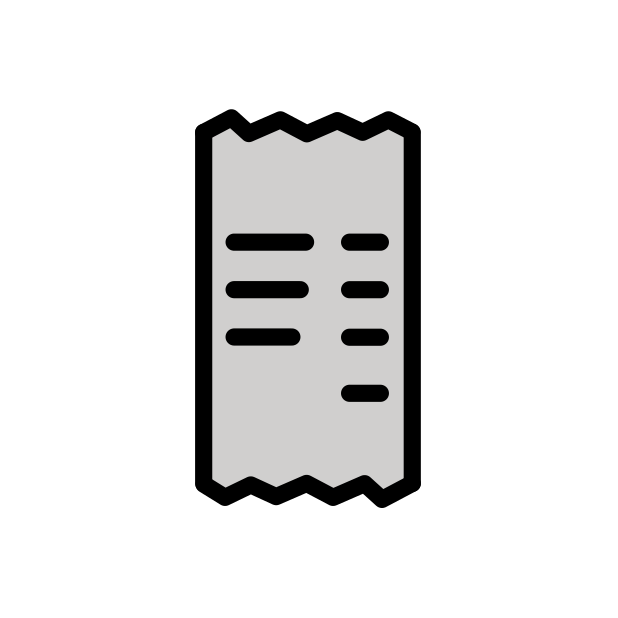
Emoji: 🧾
Name: receipt
Unicode: 0x1f9fe